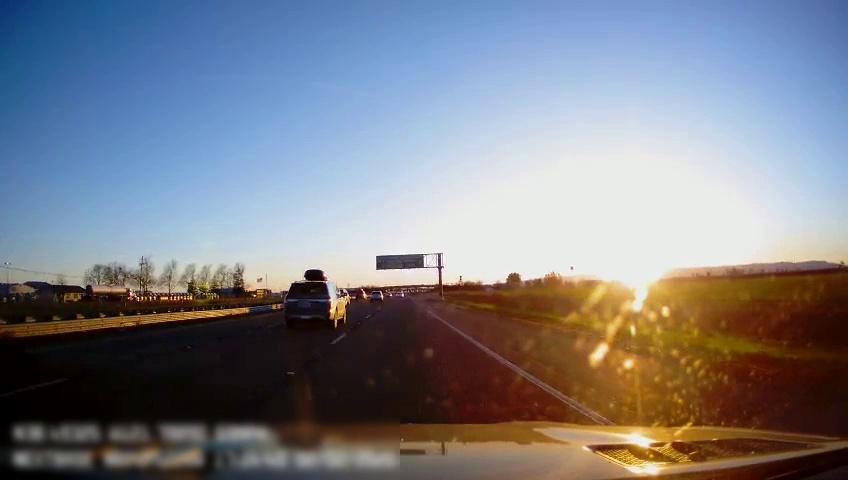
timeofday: Day
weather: Sunny
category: Drivable Space
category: Vehicles | SUV
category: Vehicles | SUV
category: Vehicles | SUV
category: Vehicles | SUV
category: Lanes | Alternate Lane
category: Lanes | Alternate Lane
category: Lanes | Current Lane
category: Lanes | Alternate Lane
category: Traffic | Signs